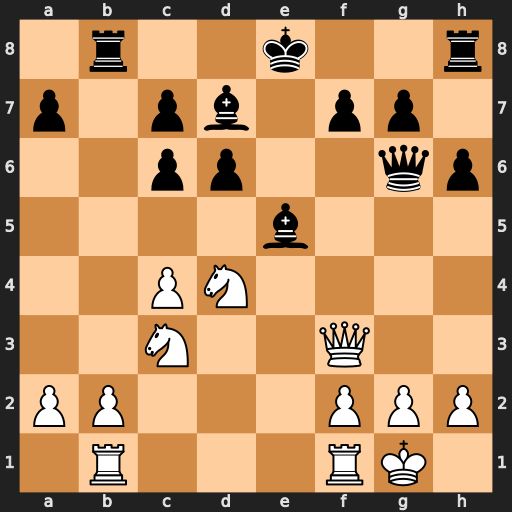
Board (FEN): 1r2k2r/p1pb1pp1/2pp2qp/4b3/2PN4/2N2Q2/PP3PPP/1R3RK1
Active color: w
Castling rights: k
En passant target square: -
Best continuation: Nxc6 Bxc6 Qxc6+